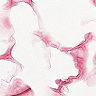
Metastatic tissue present: no